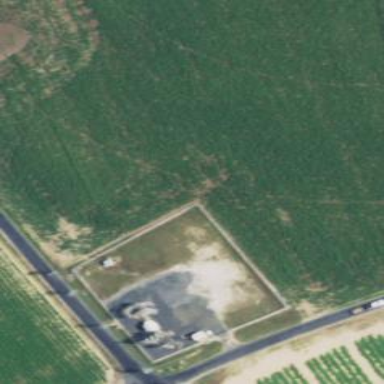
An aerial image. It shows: Power substation.